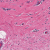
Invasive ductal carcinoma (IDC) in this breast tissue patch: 0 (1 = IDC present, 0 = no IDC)